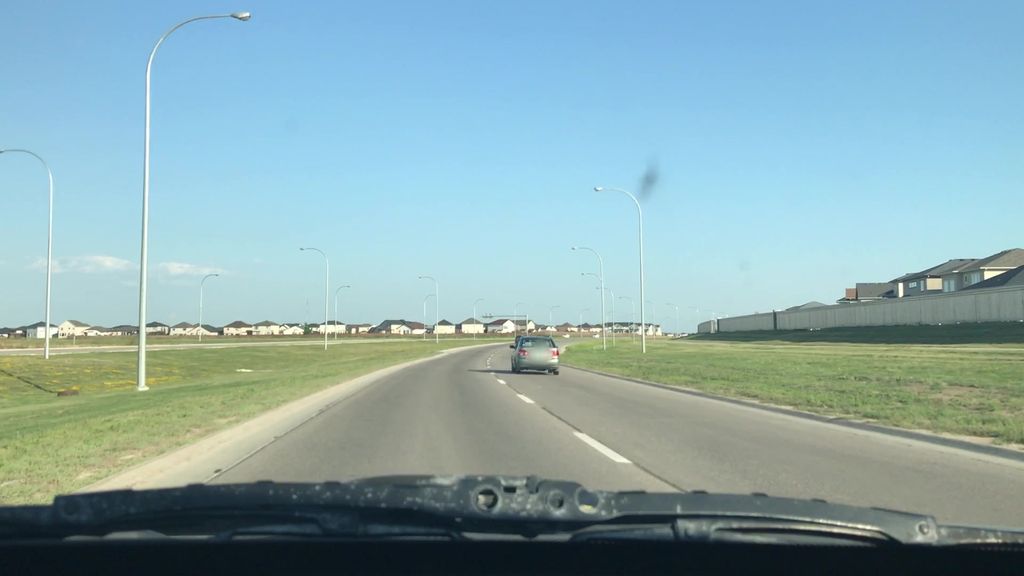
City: winnipeg